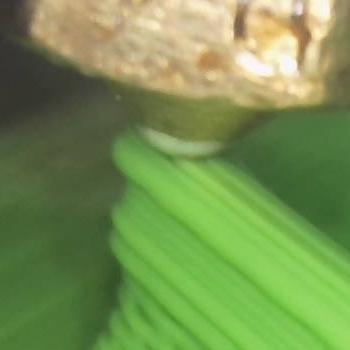
Flow rate: 66%